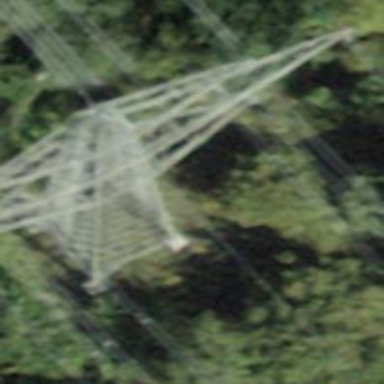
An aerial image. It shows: Power tower.